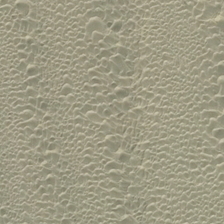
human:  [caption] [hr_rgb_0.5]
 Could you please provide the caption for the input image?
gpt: many ripples are in a piece of yellow desert .

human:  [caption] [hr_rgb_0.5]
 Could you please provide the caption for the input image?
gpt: a piece of desert is dusty ,barren and desolate .

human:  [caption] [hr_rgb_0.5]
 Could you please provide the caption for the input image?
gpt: many ripples are in a piece of yellow desert .

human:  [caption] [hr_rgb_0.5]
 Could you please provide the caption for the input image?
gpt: a piece of sand in the desert is like fish scale .

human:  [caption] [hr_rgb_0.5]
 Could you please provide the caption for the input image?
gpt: a piece of sand in the desert is like fish scale .